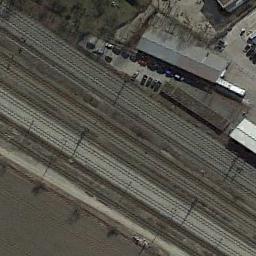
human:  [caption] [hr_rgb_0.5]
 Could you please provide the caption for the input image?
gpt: There are several buildings beside the railway .

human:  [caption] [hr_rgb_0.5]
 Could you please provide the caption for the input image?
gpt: The railway is on the bare land next to some houses .

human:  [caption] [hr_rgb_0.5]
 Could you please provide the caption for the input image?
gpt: These railways are between some houses and a clearing .

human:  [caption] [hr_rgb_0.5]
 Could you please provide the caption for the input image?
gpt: There are about ten railway lines here .

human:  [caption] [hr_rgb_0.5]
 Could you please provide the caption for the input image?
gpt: There are some buildings beside the railway .